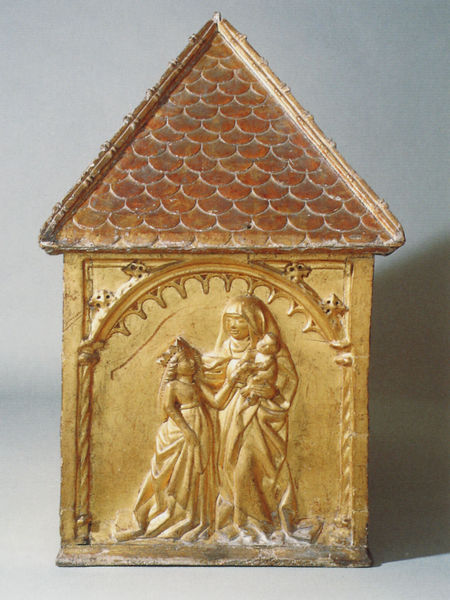
Titel: Reliquienschrein
Standort: Quedlinburg (EU - D - Sachsen-Anhalt)
Schlagwörter: gott, mädchen, kleid, dach, haus, falten, spitze, gewand, gold, kind, mutter, personen, tochter, krone, kinder, ranken, relief, bogen, giebel, ziegel, metall, foto, kupfer, kranz, altar, jesus, romanik, segen, königin, gothik, maria, madonna, mutter gottes, schrein, sakral, schindeln, kleide, mutter mit kind, prinzesin, mariaa, sakra